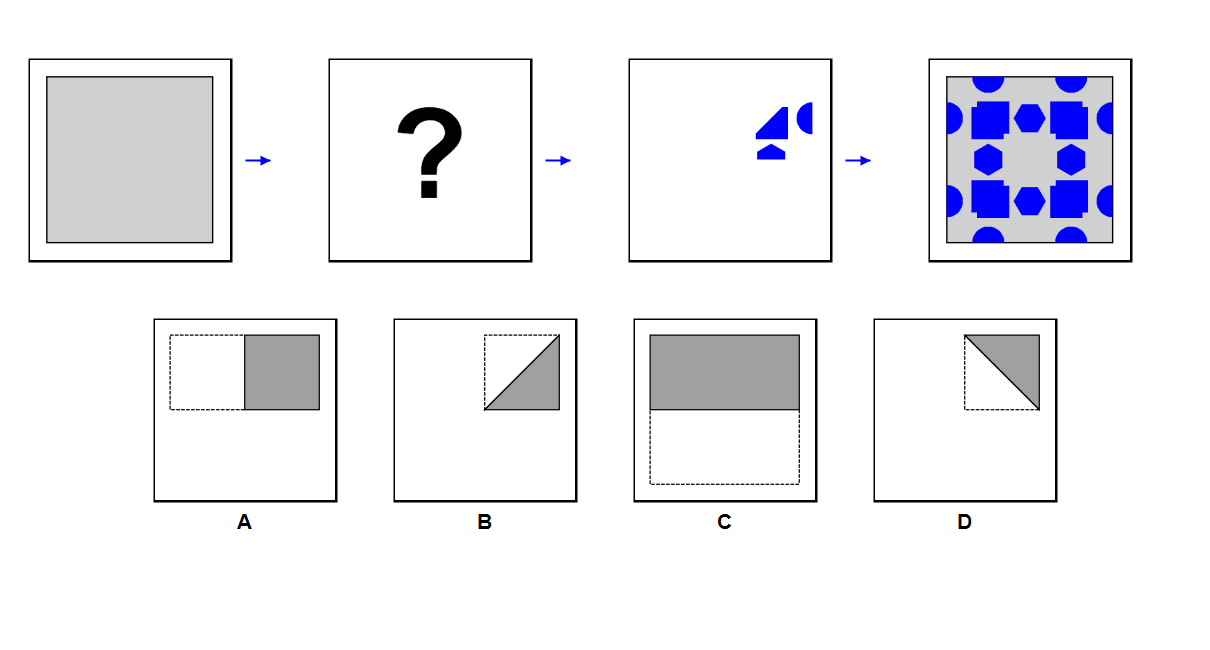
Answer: D